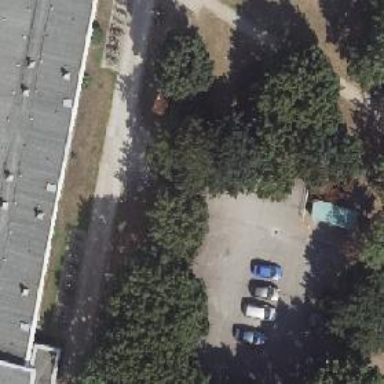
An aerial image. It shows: Parking aisle designated as service road.